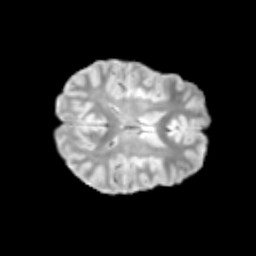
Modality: T2w
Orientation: axial
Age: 9
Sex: male
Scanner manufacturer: siemens
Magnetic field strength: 3 T
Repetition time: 3.8 s
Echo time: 0.07 s